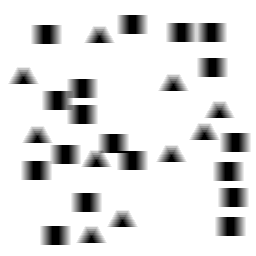
Squares: 18
Triangles: 10
Stars: 0
Total shapes: 28